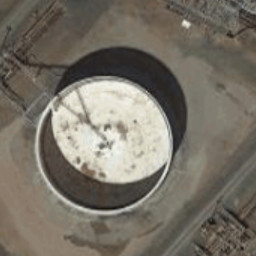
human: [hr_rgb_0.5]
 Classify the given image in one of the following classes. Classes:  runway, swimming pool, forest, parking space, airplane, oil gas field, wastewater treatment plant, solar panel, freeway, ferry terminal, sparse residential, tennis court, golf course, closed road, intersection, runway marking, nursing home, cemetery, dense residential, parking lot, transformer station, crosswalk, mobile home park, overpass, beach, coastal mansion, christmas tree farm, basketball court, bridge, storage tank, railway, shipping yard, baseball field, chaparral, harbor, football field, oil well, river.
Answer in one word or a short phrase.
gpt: storage tank